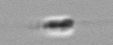
Label: flagellate_morphotype3